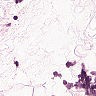
Metastatic tissue present: no